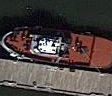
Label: Towing_vessel